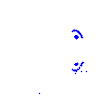
Particle: kaon